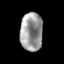
Tissue: prostate
Cell type: Epithelial cells
Senescence score: 0.3539
Nuclear area (px): 842
Mean DAPI intensity: 153.621